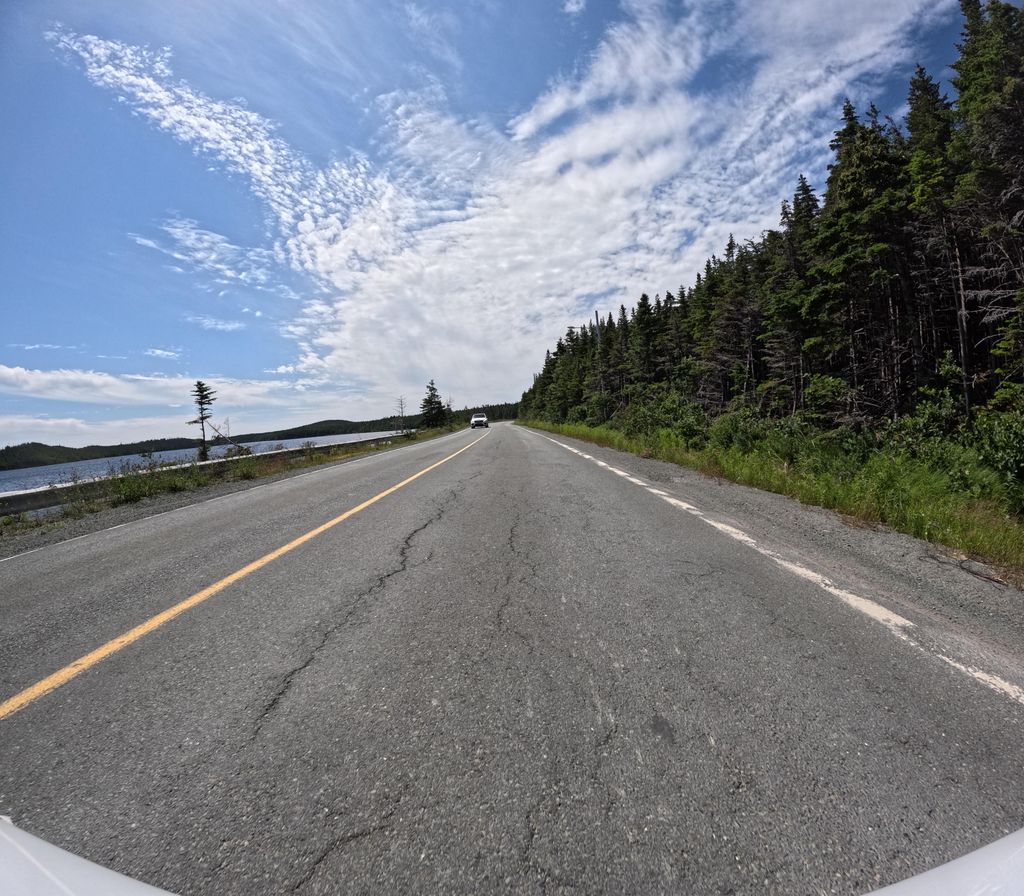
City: st_johns